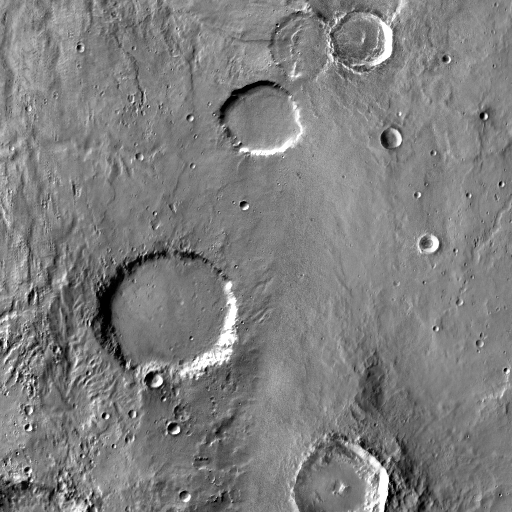
Crater classes present: Background, Other, Layered, Buried, Secondary